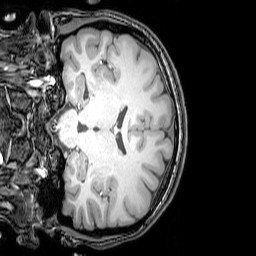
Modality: T1w
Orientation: coronal
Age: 23
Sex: female
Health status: healthy
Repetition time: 0.081 s
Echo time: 0.037 s